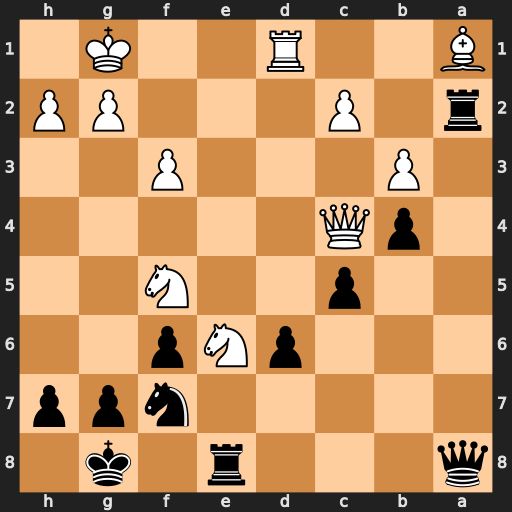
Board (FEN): q3r1k1/5npp/3pNp2/2p2N2/1pQ5/1P3P2/r1P3PP/B2R2K1
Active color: b
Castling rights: -
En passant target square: -
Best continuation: Rxa1 Rxa1 Qxa1+